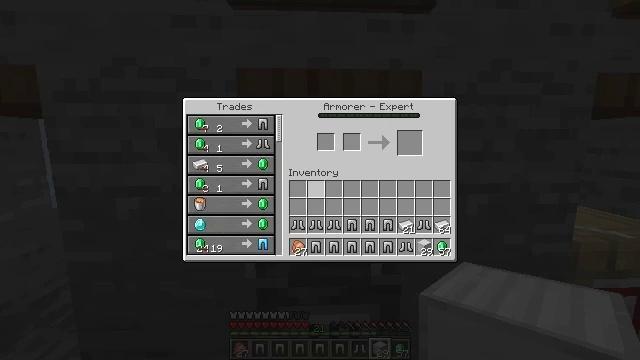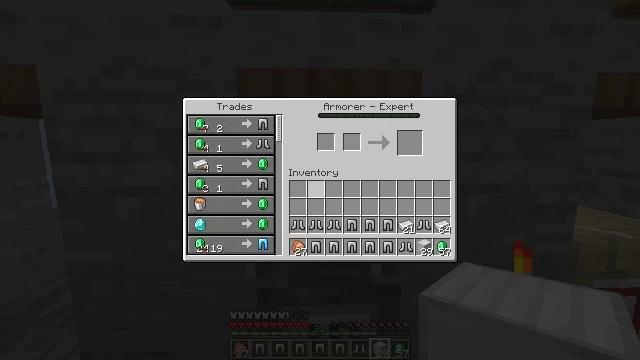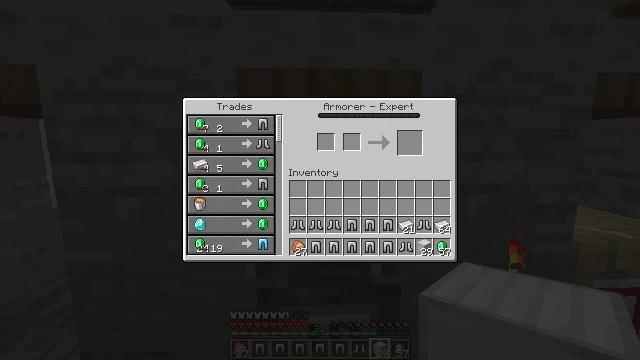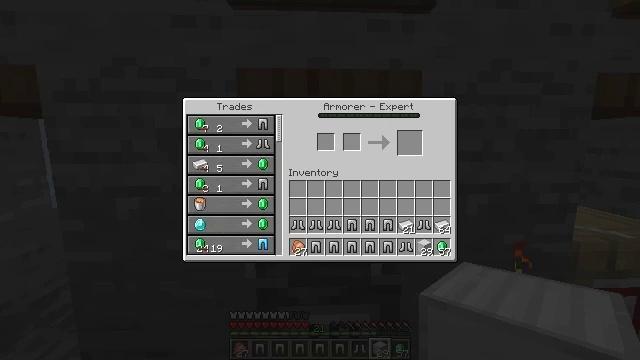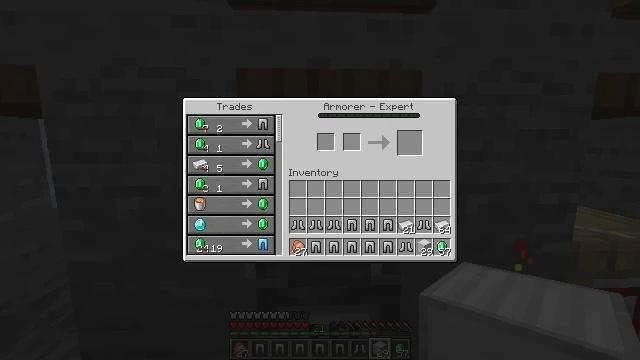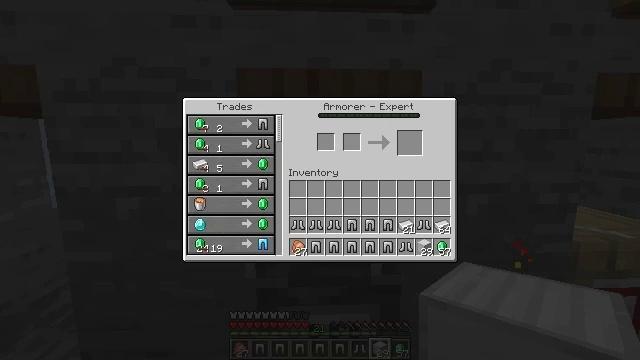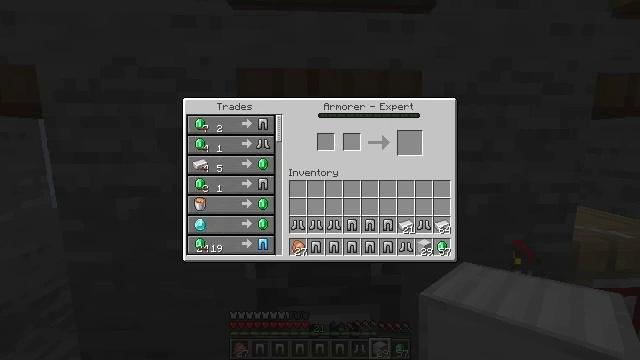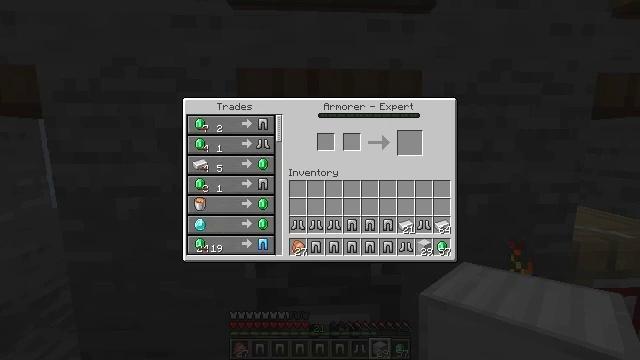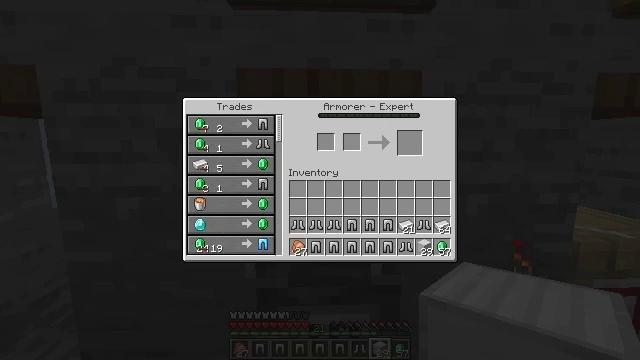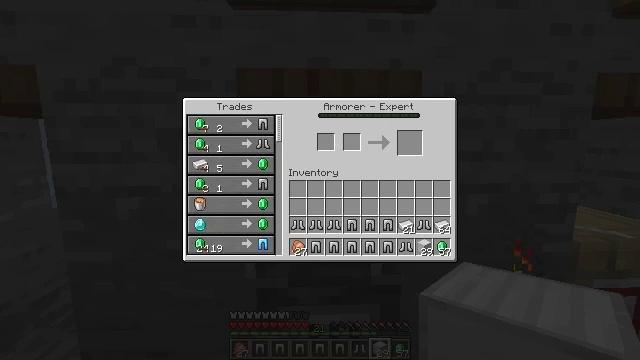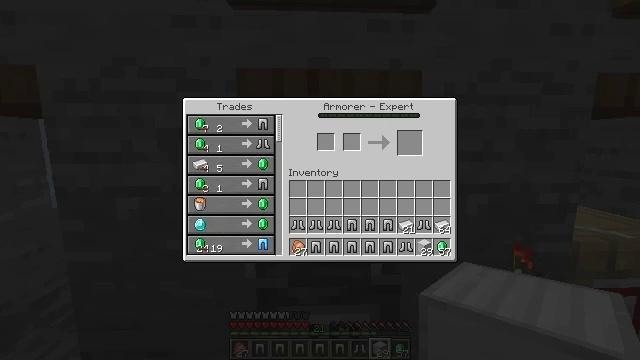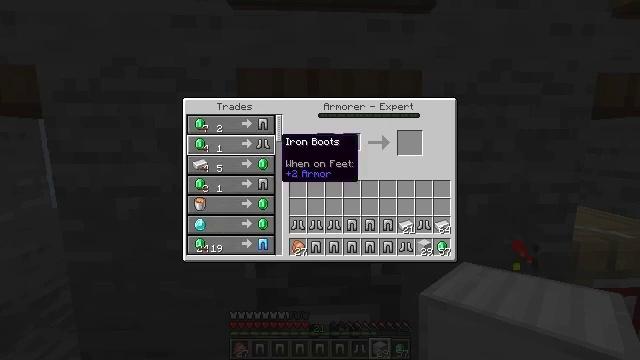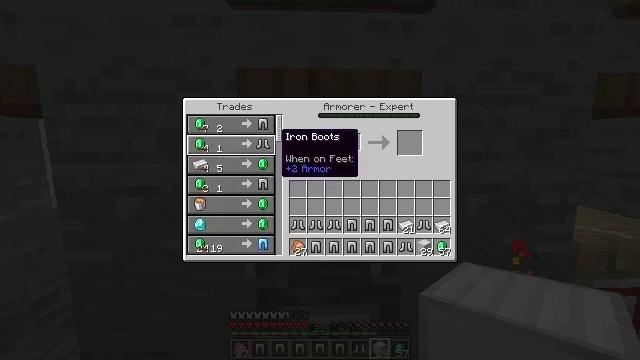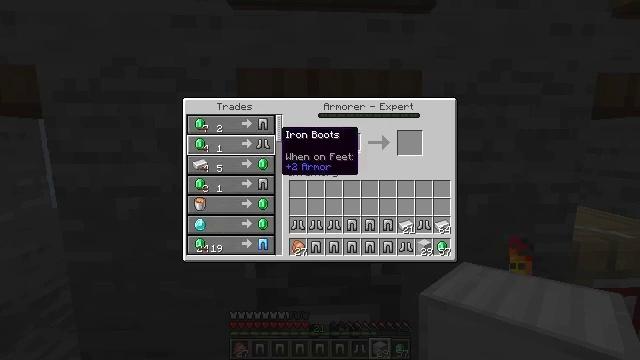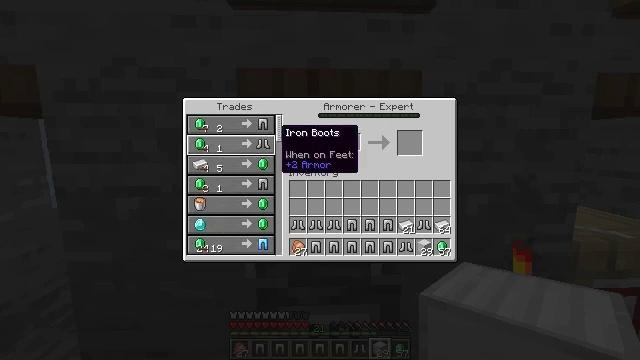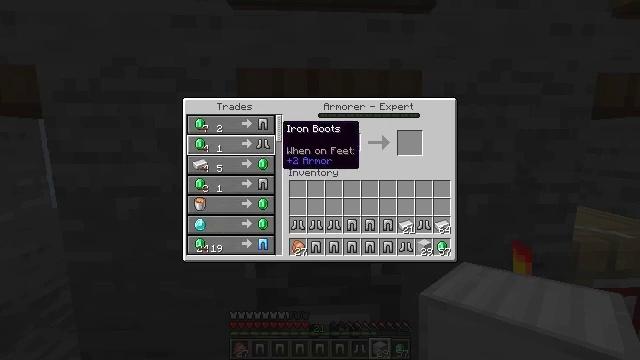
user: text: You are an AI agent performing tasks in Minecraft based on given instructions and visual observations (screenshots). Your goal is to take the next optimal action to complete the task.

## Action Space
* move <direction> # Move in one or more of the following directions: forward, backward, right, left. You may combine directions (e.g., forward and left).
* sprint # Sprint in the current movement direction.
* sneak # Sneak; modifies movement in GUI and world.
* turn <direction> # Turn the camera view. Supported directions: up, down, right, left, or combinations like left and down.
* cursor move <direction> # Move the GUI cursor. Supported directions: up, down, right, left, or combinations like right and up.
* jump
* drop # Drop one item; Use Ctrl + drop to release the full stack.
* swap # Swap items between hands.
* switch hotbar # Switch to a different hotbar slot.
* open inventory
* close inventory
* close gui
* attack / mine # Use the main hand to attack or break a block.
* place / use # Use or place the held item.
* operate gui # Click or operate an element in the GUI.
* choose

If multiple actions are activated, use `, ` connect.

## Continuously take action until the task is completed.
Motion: motion action
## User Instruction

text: Open a crafting table to make diamond leggings.
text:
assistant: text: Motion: no_op
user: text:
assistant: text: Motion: turn left
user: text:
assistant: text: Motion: turn left
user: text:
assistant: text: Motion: no_op
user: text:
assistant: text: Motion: no_op
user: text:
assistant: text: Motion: no_op
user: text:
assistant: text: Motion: no_op
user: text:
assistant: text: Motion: no_op
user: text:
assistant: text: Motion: no_op
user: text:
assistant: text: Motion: turn up
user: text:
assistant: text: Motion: turn up
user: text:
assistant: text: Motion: no_op
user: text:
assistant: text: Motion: no_op
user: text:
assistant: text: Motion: no_op
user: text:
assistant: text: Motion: no_op
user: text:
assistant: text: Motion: no_op
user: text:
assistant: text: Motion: no_op
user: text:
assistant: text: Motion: no_op
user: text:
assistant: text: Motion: no_op
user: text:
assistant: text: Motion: no_op
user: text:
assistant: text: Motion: no_op
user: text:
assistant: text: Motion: no_op
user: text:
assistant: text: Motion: no_op
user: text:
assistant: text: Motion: attack / mine
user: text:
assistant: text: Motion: attack / mine
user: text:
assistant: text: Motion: attack / mine
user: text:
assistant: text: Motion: turn down, attack / mine
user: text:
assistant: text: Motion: turn down, attack / mine
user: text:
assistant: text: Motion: turn down, attack / mine
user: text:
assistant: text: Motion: attack / mine